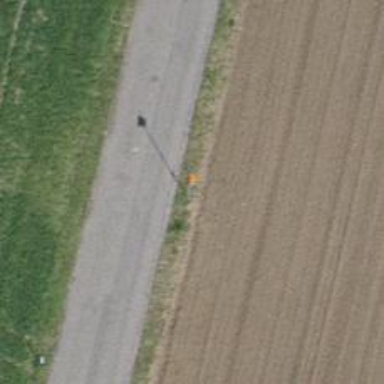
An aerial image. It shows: Aerial marker colored orange.